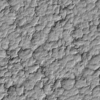
Label: not_dusty